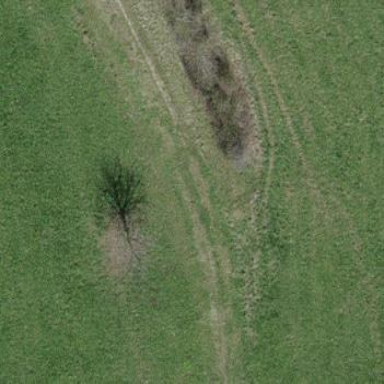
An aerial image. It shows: Patch of scrub vegetation.